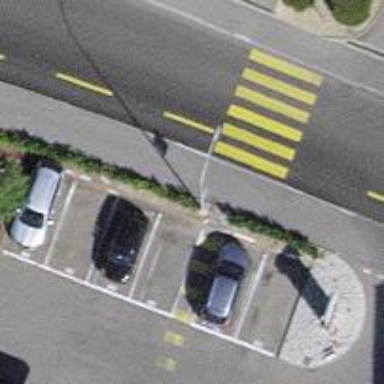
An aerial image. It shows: Set of steps on the road.